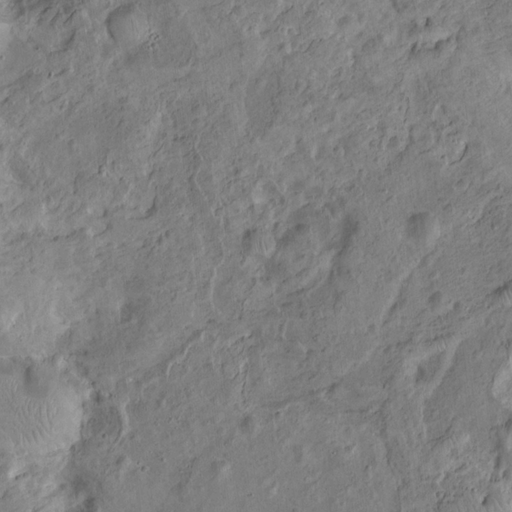
Classes present: Background, Cone